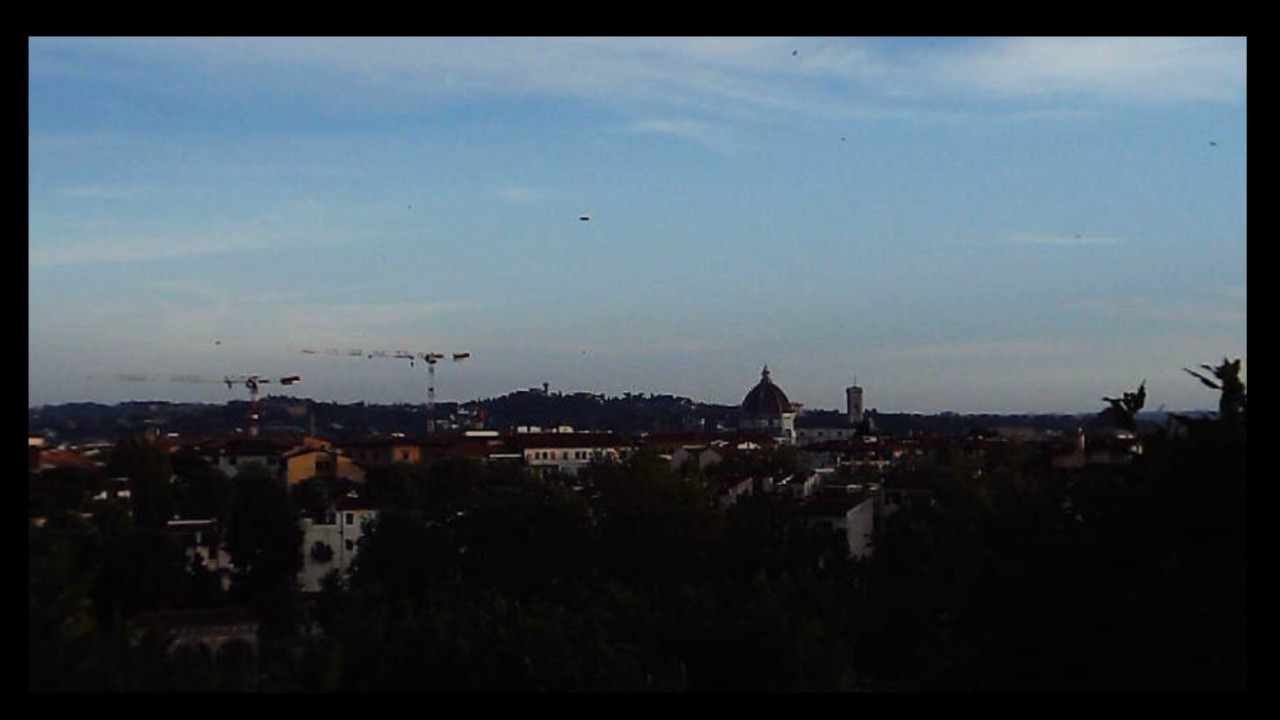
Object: DarwinFPV cineape20